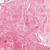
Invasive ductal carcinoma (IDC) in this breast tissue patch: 0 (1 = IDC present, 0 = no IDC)